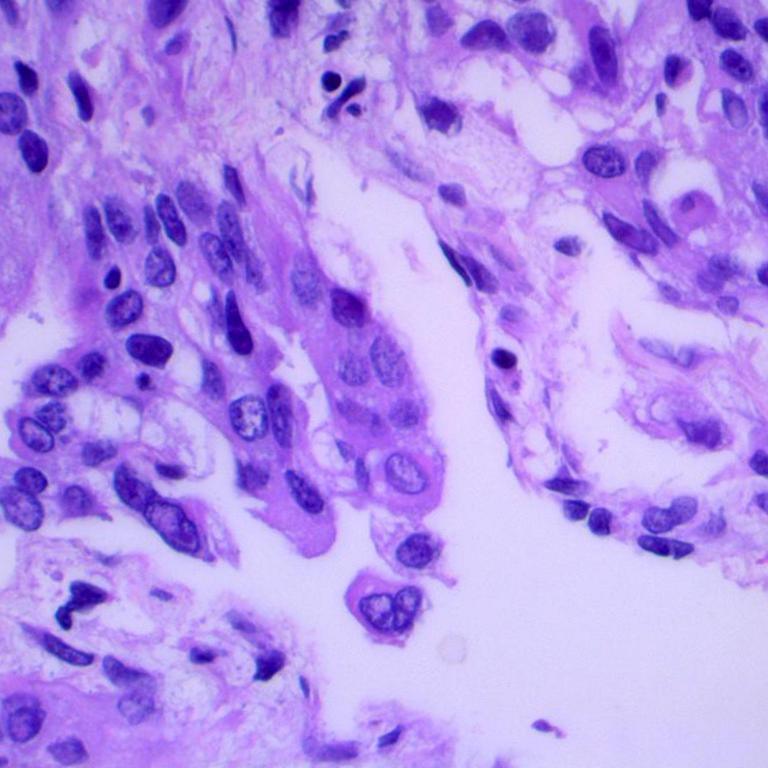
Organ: lung
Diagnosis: adenocarcinomas